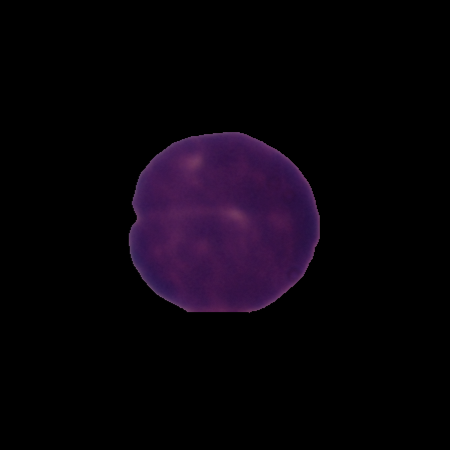
Label: healthy